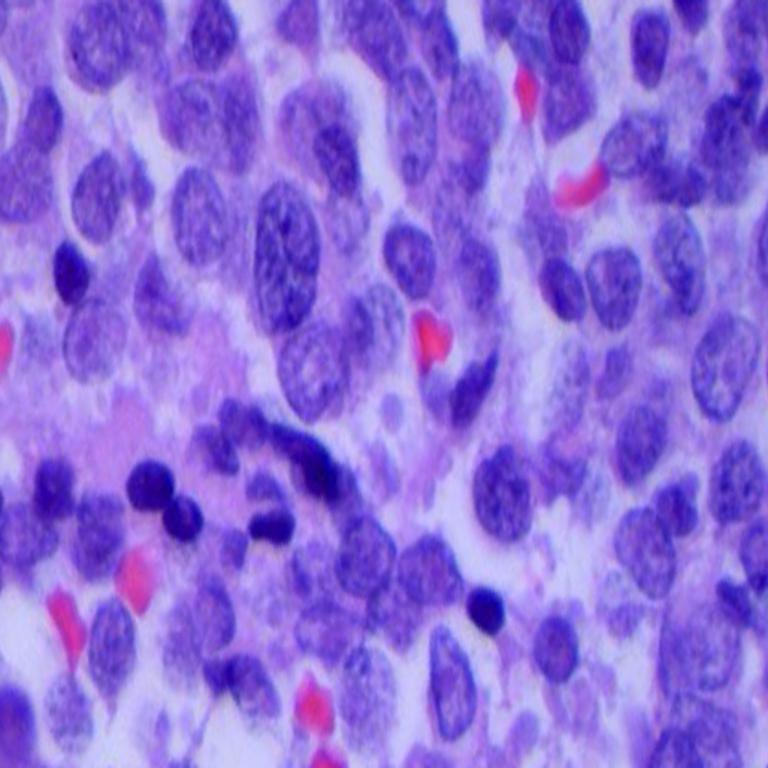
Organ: lung
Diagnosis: squamous carcinomas